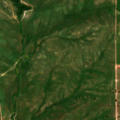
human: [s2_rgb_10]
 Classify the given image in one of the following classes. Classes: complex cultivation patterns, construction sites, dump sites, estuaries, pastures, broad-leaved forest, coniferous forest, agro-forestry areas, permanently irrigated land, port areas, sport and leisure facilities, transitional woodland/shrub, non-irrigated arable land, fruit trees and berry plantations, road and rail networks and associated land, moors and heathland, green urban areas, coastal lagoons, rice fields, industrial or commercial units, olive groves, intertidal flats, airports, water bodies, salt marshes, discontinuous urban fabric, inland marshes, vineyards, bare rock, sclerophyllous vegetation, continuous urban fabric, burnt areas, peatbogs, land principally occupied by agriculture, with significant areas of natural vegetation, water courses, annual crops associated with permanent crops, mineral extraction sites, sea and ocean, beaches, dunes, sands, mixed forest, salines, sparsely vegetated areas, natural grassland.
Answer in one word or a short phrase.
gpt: continuous urban fabric